Interaction volume radius: 10 \u00c5
Interaction volume height: 25 \u00c5
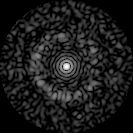
Disorder parameter: 0.8317